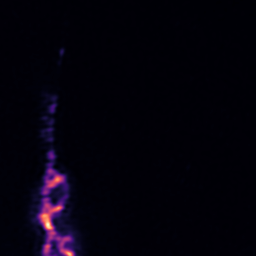
Label: Super-resolution ER image